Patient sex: M
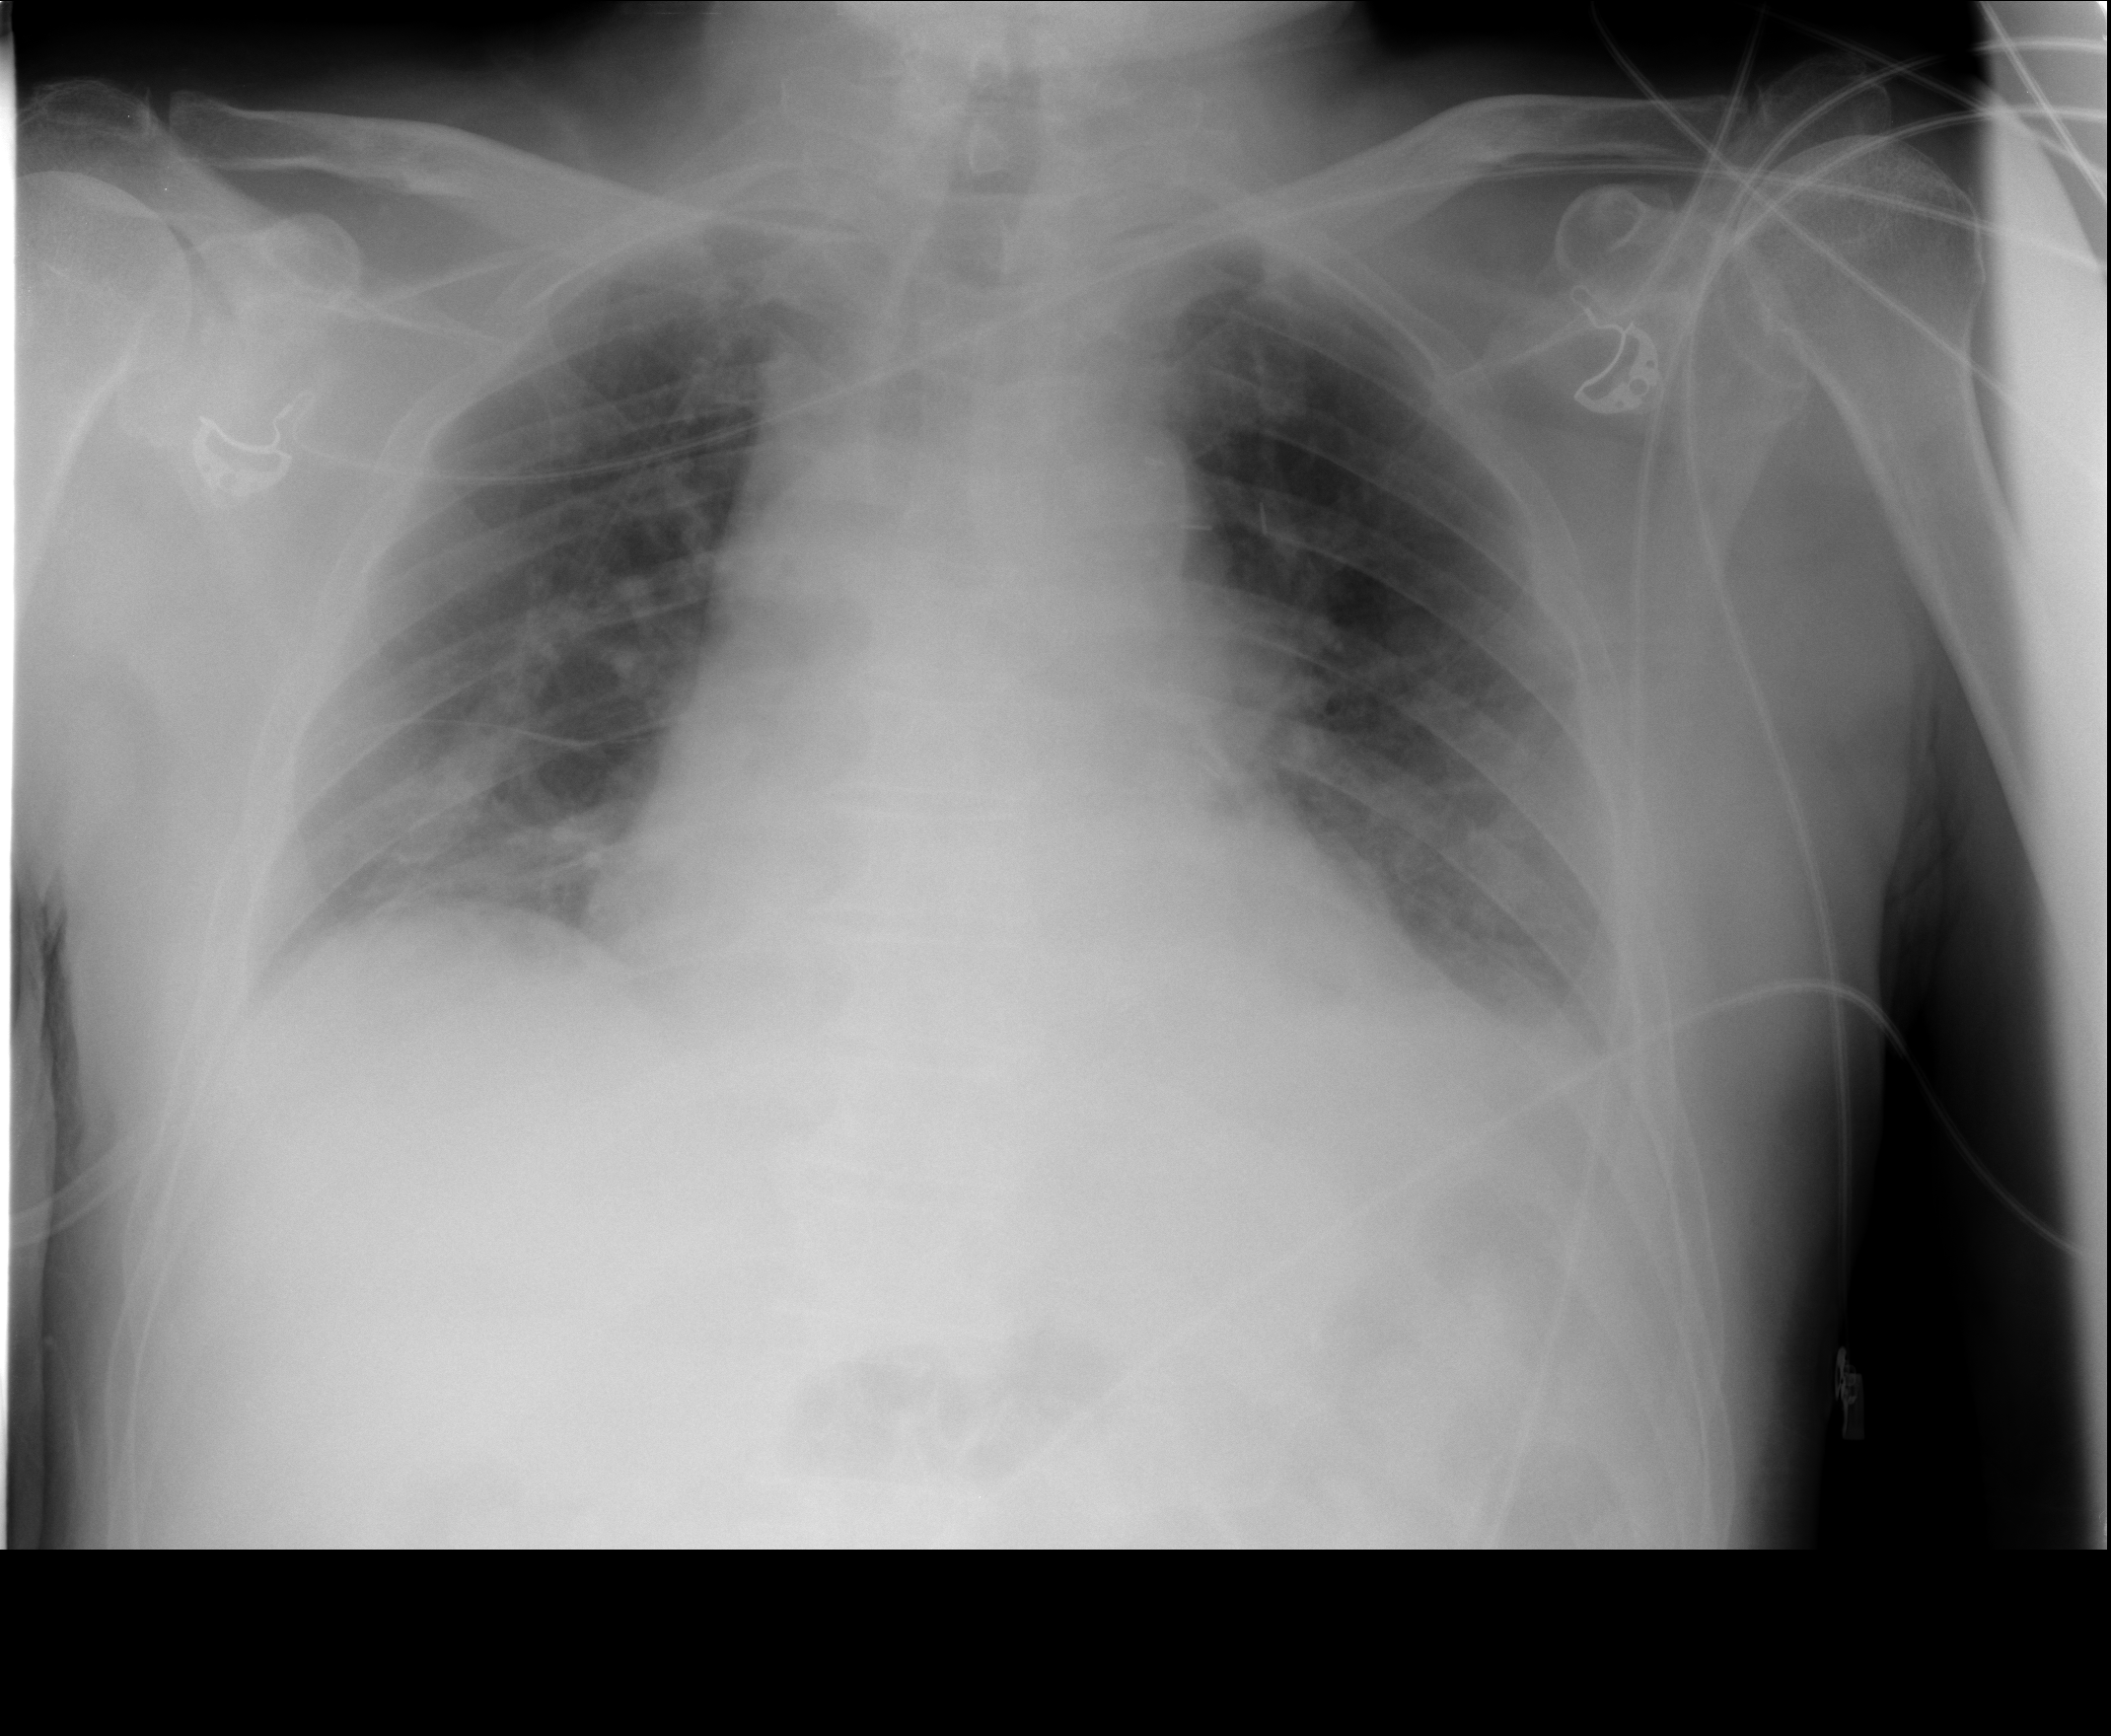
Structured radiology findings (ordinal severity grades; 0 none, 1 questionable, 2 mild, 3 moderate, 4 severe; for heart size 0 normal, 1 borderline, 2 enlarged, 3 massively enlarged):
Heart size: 0
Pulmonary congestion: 0
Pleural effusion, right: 0
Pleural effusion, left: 1
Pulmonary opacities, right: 0
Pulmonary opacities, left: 0
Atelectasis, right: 0
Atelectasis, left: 2